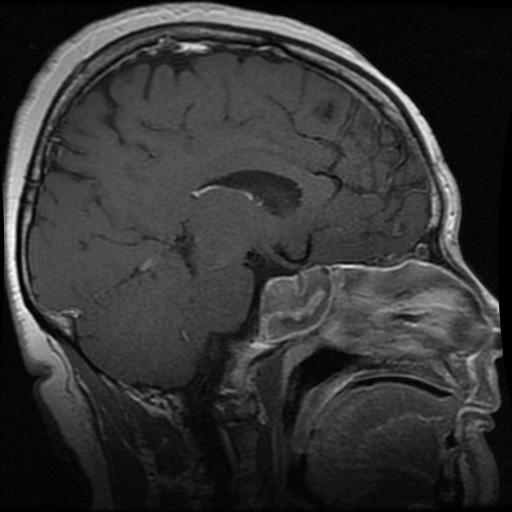
Label: pituitary